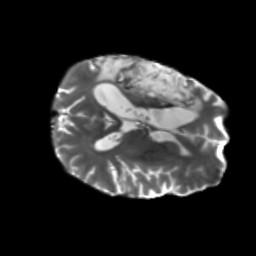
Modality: T2w
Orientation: axial
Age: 64
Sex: male
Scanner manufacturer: siemens
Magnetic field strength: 3 T
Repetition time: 5.25 s
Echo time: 0.08 s